Question: When I'm writing javascript in intellij idea, I can check the parameters of a function I'm calling and it will say something like

I'm not sure if this is an intellij feature where it knows about the standard library or if it's a javascript feature that lets you mark parameters as optional/required. Either way, I'd like to learn how I can create my own functions with optional/required parameters. All I know is that optional seems to be the default because Intellij says all my function's parameters are optional.
---
From the answers I'm seeing, it sounds like this is an Intellij feature. But, now I'm wondering if Intellij provides a way for me to mark my own function arguments as optional/required.
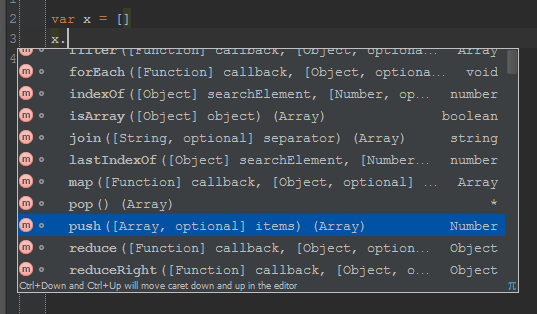
Answer: If you are just concerned with the code completion bit then you can get that in the IntelliJ environment with the use of <URL>. This does not affect your code, as others have pointed out you cannot specify to the JavaScript interpreter if a parameter is optional or not, but the editor will pick up the information from the comment and display it as you type. That way your own functions display similarly to the library functions.